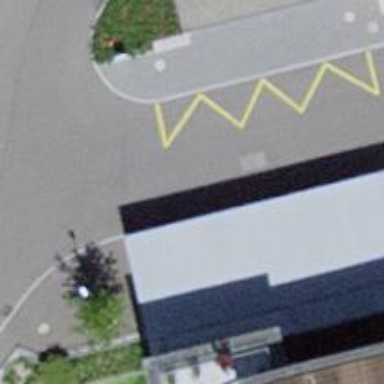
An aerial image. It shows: Bus stop with stop position for public transport.